若 $l$ 是平面 $\alpha$ 与平面 $\beta$ 的交线，直线 $l_1$ 和 $l_2$ 是异面直线，$l_1$ 在平面 $\alpha$ 内，$l_2$ 在平面 $\beta$ 内，则下列命题正确的是 ( )
\begin{enumerate}
\item A. $l$ 至少与 $l_1$、$l_2$ 中的一条相交
\item B. $l$ 与 $l_1$、$l_2$ 都相交
\item C. $l$ 至多与 $l_1$、$l_2$ 中的一条相交
\item D. $l$ 与 $l_1$、$l_2$ 都不相交
\end{enumerate}
【解答】
\noindent \textbf{【答案】} A
\noindent \textbf{【详解】}
\noindent BC 选项，如图 1，$l$ 与 $l_1$、$l_2$ 都相交，如图 2，$l$ 与 $l_1$ 相交、$l$ 与 $l_2$ 平行，BC 错误；
\noindent D 选项，$l$ 与 $l_1$、$l_2$ 都不相交，故 $l_1$ 与 $l_2$ 平行，但此时 $l_1$ 和 $l_2$ 不是异面直线，D 错误；
\noindent A 选项，$l$ 至少与 $l_1$、$l_2$ 中的一条相交，A 正确。

\noindent \textbf{故选：A}
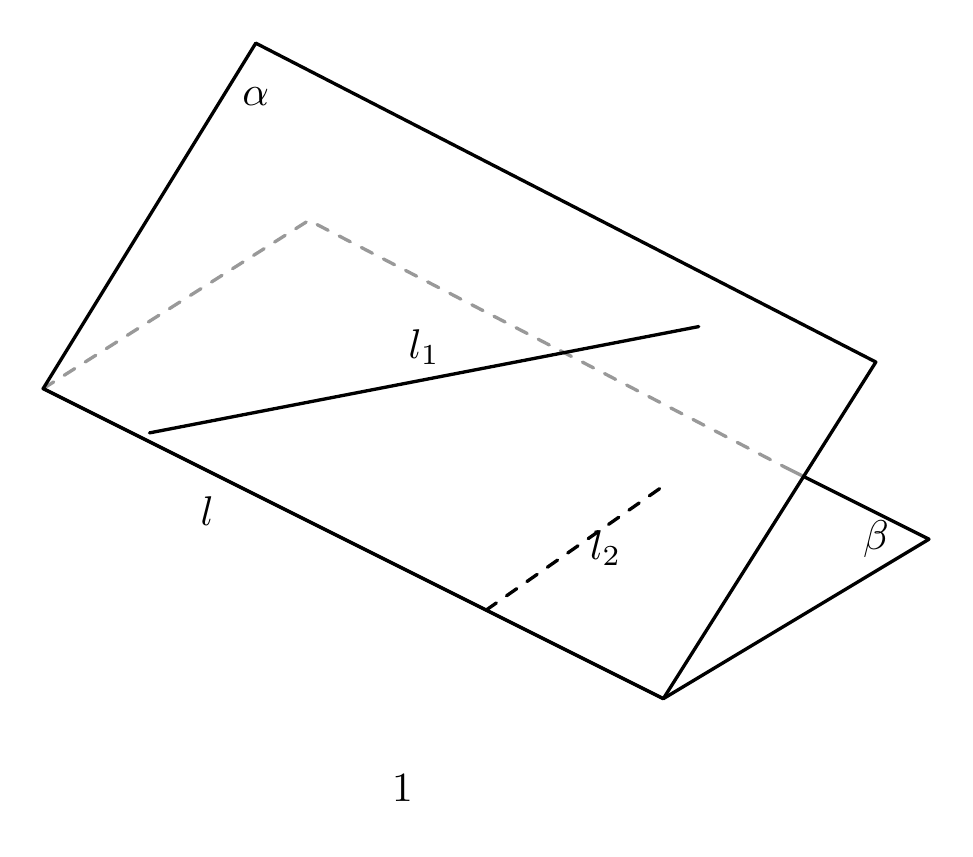
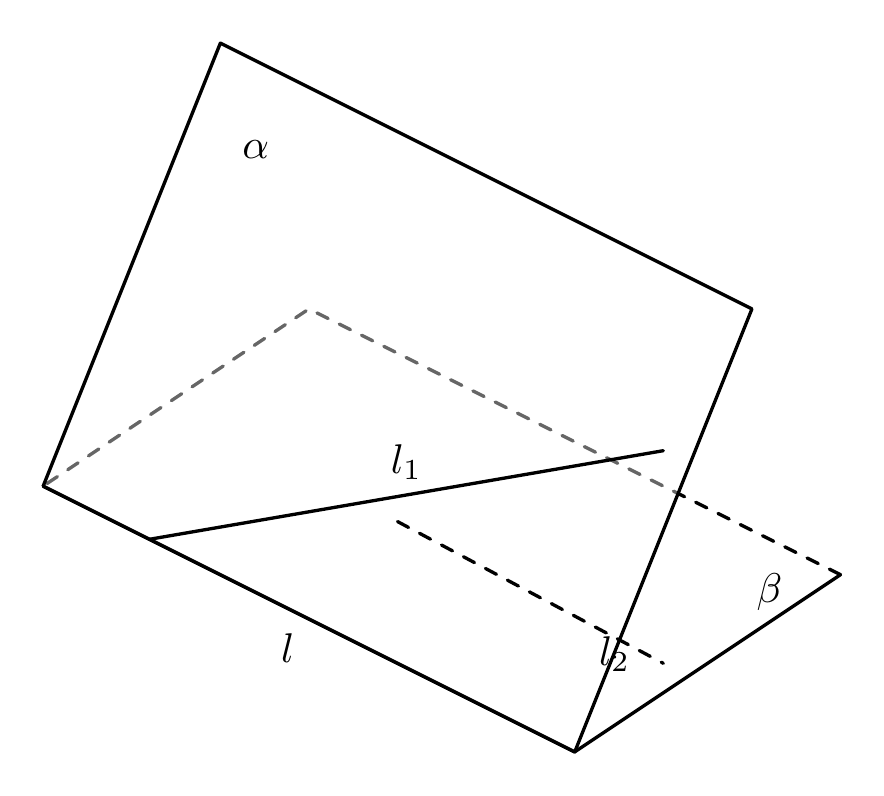